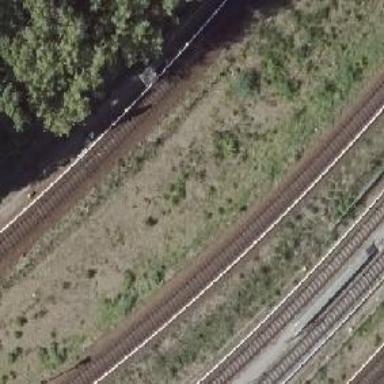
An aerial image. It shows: Railway signal.